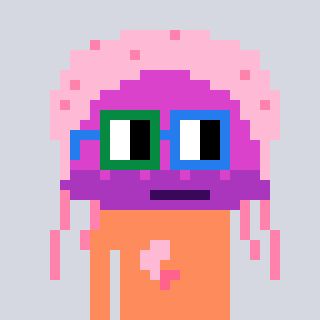
a pixel art character with square green and blue glasses, a jellyfish-shaped head and a peachy-colored body on a cool background